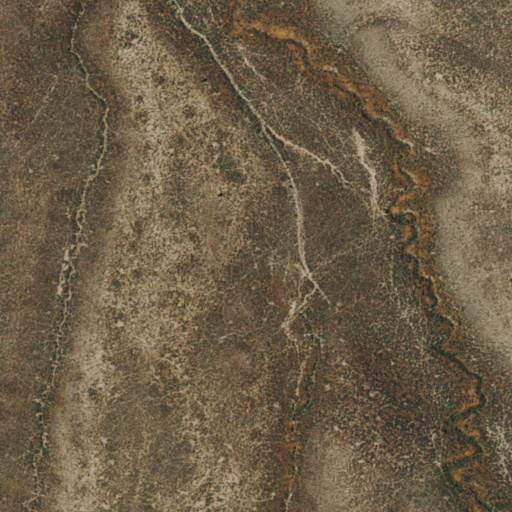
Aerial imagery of plain(s) in Nevada named Spring Creek Flat containing only shrub